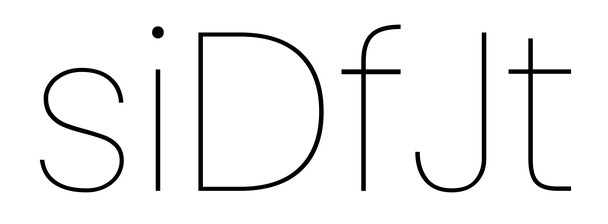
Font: Poppins-Thin